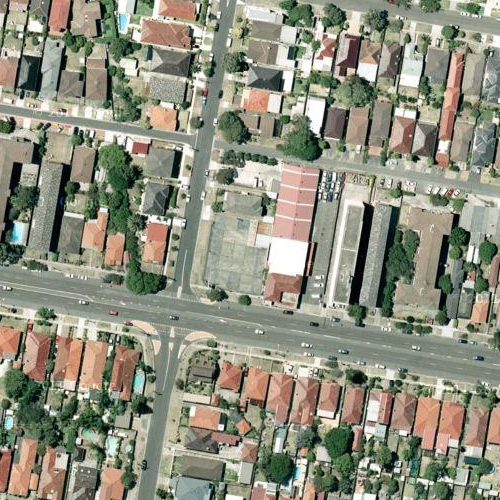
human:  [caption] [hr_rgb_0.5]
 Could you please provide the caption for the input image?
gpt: Many houses arranged neatly and divided by some roads .

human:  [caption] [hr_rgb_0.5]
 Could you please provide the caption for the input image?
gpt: A residential area with many houses arranged neatly and some roads go through this area .

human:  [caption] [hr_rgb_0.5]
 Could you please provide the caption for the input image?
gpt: Many houses arranged neatly in the residential area .

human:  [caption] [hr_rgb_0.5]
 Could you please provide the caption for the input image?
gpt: This is a residential area with many houses arranged neatly .

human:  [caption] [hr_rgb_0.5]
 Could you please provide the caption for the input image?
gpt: A residential area with some houses densely arranged and some roads go across this area .